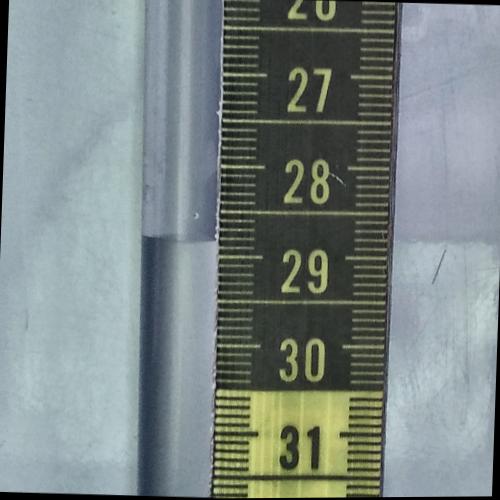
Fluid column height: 28.8 cm